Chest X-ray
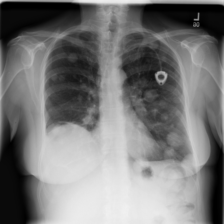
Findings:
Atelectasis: negative
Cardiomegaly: negative
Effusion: negative
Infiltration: negative
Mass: negative
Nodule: positive
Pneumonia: negative
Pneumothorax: negative
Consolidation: negative
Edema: negative
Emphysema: negative
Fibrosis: negative
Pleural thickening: negative
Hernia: negative